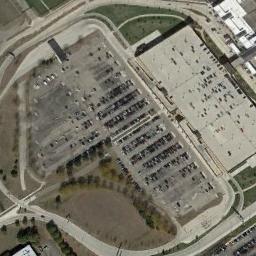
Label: parking_lot